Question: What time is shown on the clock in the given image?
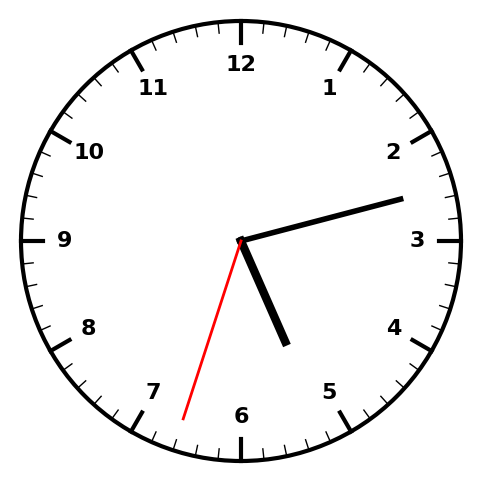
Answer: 05:12:33